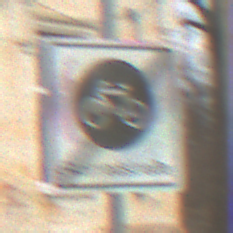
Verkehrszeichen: EndeFahrradstrasse
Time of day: MorningAfternoon
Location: Outdoor (Nature)
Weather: PartlyCloudy
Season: Autumn
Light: Natural